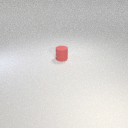
small red rubber cylinder